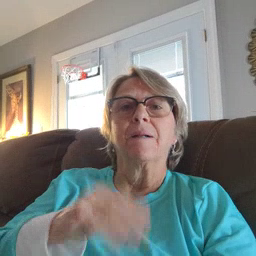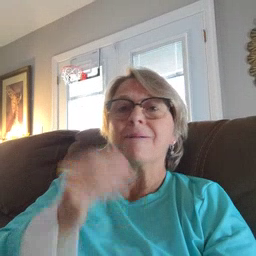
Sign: sun